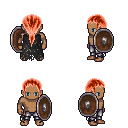
a pixel art fantasy rpg character, male body template, human, dark skin, black tattered cape, metal pants, red ponytail hairstyle, shield, four views (front, back, left, right), 2x2 character sprite sheet, small pixel art, hard edges, no anti-aliasing